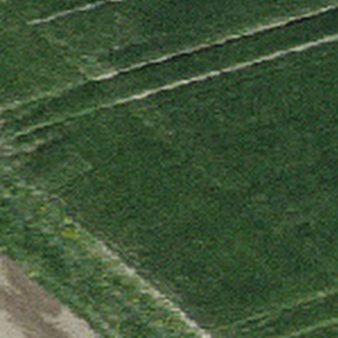
Label: other